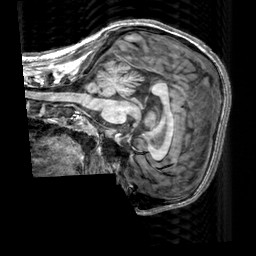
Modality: T1w
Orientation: sagittal
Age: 26
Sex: male
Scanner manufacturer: siemens
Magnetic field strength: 3 T
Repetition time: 2.3 s
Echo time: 0.00303 s